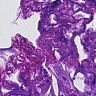
Metastatic tissue present: yes